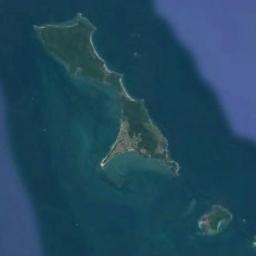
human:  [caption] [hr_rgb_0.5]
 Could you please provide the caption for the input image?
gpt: The shape of the island is strange .

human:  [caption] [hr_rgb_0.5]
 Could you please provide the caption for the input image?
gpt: The island on the top left is smaller than the island on the bottom right .

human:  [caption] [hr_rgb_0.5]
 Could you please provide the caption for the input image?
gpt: The long strip of green island is surrounded by blue water, The island is full of green plants and there is a small island next to it .

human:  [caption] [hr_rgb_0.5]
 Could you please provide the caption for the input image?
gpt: A big island and a small island with a large reef are surrounded by light blue waters .

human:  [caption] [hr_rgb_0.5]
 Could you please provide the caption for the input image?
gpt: The green islands are surrounded by green water .